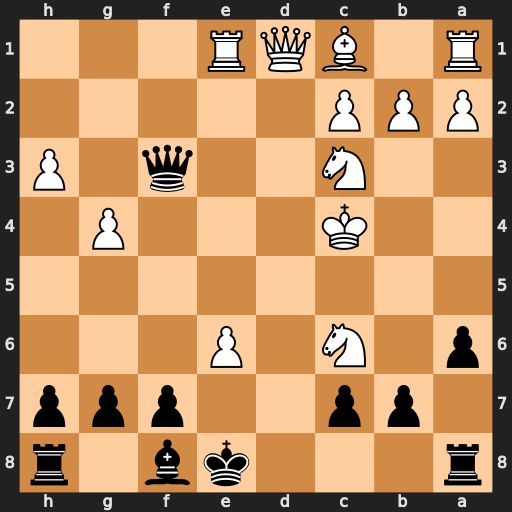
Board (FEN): r3kb1r/1pp2ppp/p1N1P3/8/2K3P1/2N2q1P/PPP5/R1BQR3
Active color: b
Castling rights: kq
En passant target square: -
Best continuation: Qxc6+ Kb3 Qb6+